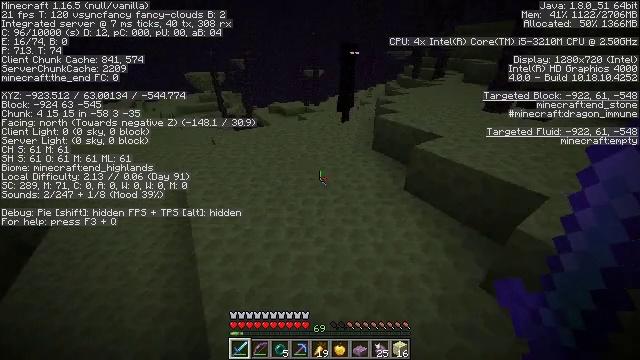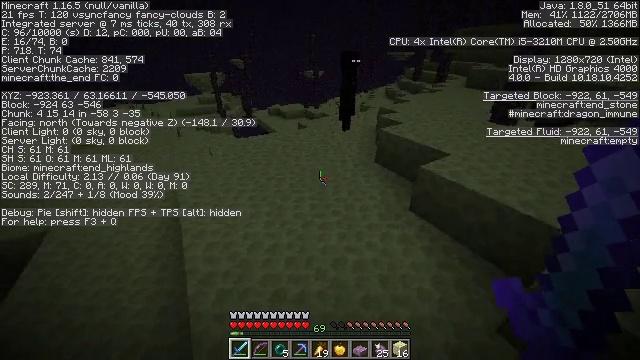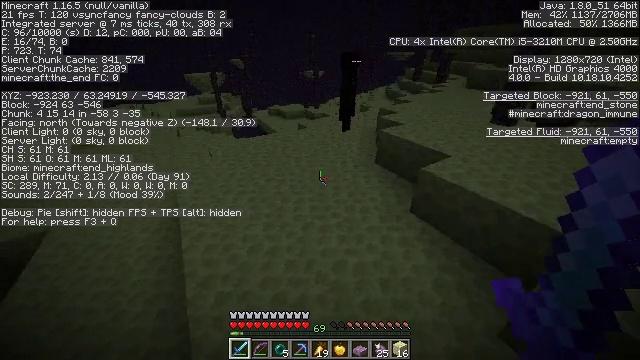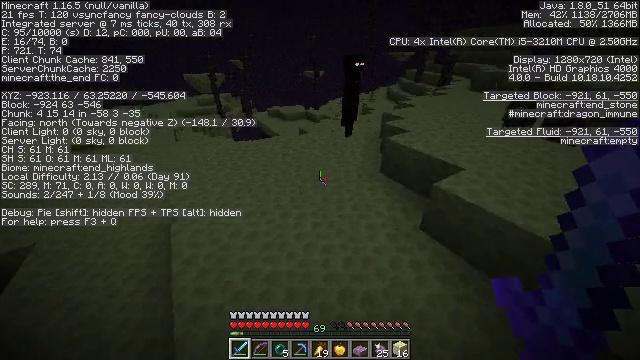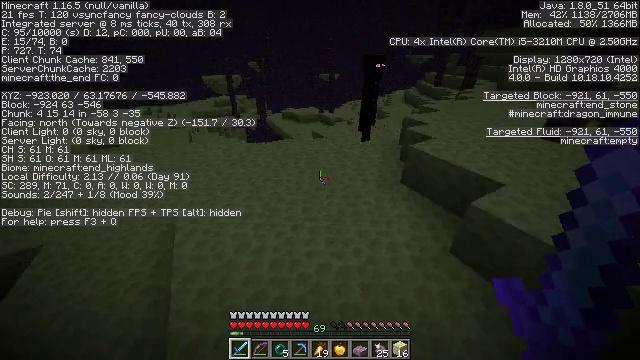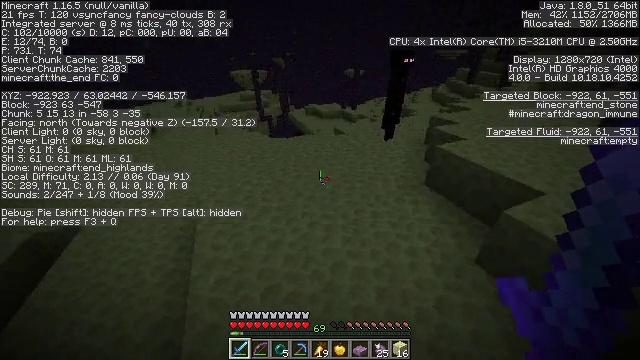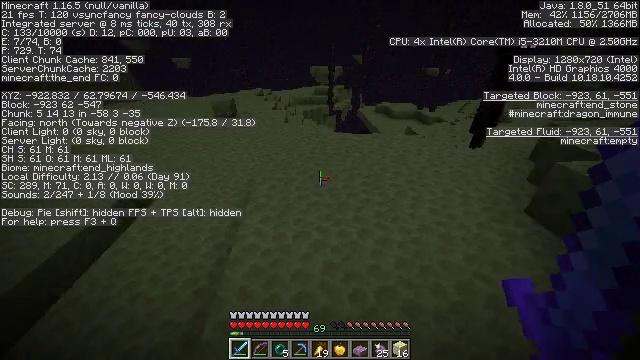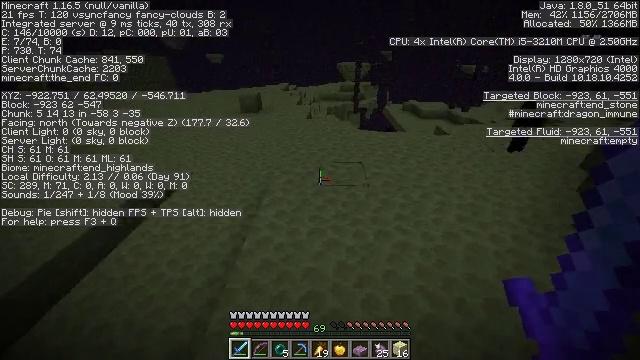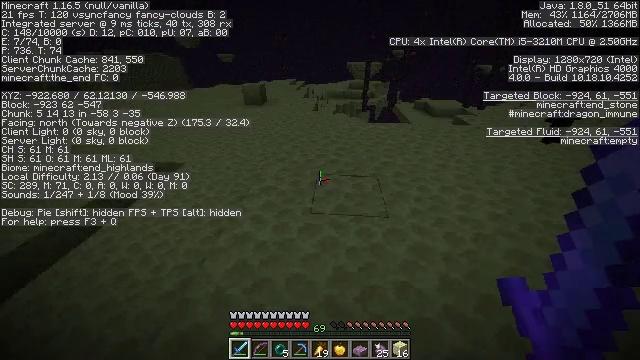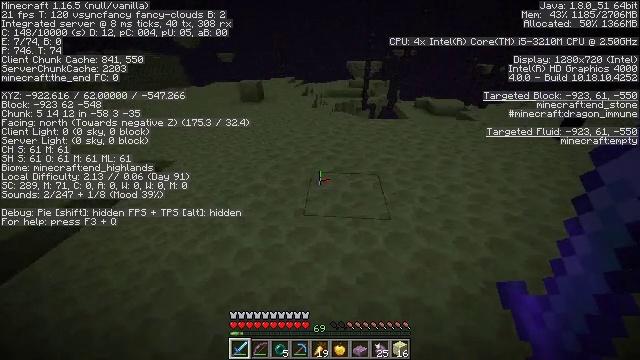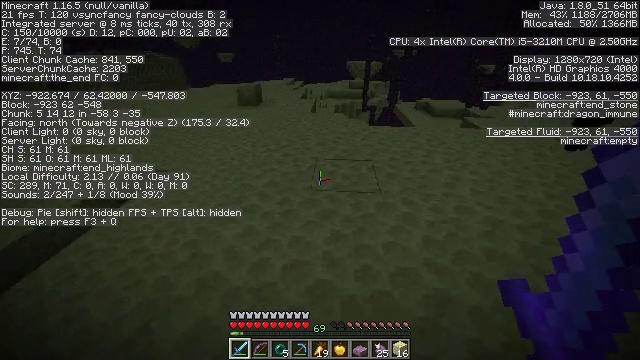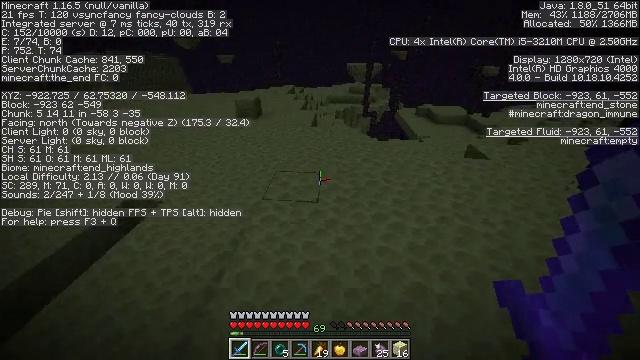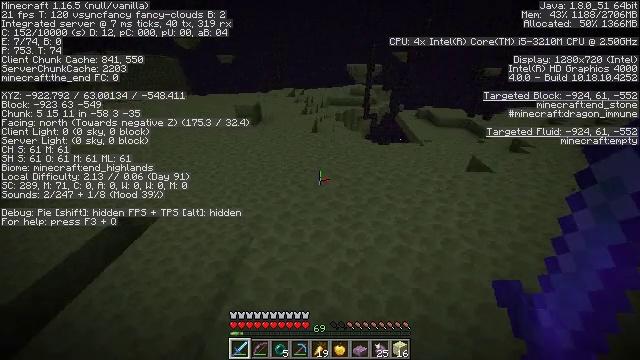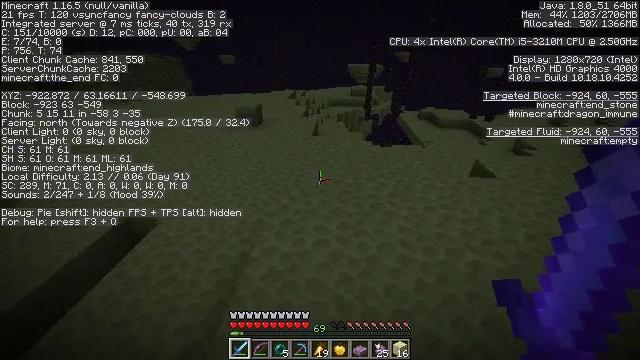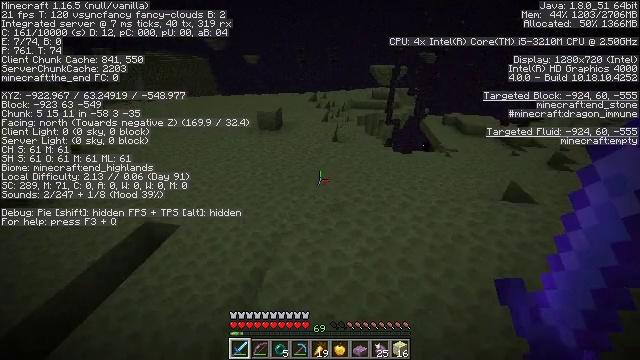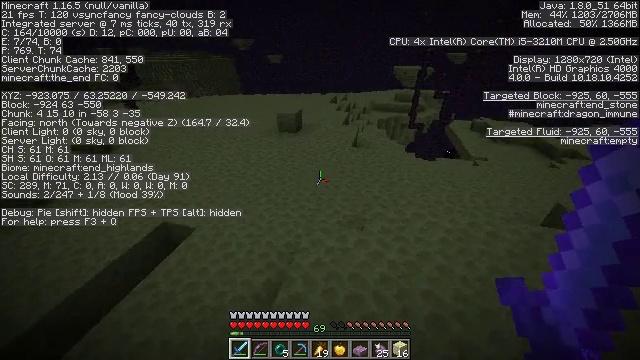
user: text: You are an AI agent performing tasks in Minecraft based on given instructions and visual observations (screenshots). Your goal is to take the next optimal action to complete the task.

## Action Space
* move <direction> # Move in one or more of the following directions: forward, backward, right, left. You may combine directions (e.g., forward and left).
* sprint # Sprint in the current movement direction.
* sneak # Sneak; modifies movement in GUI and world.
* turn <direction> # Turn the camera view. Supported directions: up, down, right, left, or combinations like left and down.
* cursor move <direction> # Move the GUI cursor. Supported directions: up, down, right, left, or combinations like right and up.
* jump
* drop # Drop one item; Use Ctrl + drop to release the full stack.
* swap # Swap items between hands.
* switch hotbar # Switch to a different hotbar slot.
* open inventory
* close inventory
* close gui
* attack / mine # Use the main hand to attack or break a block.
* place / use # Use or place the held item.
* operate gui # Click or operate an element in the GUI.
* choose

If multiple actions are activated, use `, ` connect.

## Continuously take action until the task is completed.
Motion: motion action
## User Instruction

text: Dig the end stone for building materials.
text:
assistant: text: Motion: move forward, sprint, jump
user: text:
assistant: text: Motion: move forward and move left, jump
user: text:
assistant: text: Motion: move forward and move left, jump
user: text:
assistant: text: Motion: move forward and move left, sprint, turn left, jump
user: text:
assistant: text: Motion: move forward, sprint, turn left, jump
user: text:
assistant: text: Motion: move forward, sprint, turn left, jump
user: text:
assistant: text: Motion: move forward, sprint, turn left, jump
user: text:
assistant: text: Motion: move forward, sprint, turn left, jump
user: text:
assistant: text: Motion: move forward, sprint, jump
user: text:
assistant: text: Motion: move forward and move left, jump
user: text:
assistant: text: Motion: move forward and move left, jump
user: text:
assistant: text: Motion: move forward and move left, jump
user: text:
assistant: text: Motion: move forward and move left, jump
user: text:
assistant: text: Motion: move forward and move left, turn left, jump
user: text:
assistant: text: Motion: move forward and move left, turn left, jump
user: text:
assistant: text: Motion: move forward and move left, turn left, jump
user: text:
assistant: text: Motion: move forward and move left, jump
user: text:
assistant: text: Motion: move forward, jump
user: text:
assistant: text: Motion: move forward, jump
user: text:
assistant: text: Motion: move forward, jump
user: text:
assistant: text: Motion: move forward, turn left, jump
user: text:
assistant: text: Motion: move forward, turn left, jump
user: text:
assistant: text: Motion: move forward, jump
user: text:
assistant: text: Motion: move forward, jump
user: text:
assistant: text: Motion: move forward, turn left, jump
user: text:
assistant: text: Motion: move forward, jump
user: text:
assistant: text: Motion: move forward, jump
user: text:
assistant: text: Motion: move forward, jump
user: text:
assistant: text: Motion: move forward and move left, jump
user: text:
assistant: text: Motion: move forward and move left, jump